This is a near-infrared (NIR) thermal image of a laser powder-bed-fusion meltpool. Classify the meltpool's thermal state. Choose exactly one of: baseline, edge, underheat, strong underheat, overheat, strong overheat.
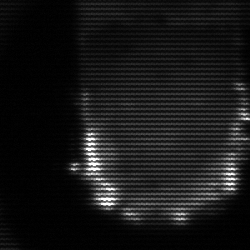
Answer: baseline